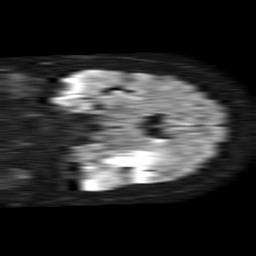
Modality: TRACE
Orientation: coronal
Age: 57
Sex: female
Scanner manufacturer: philips
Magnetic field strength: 1.5 T
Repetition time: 4.6 s
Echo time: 0.08631 s